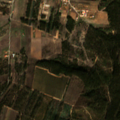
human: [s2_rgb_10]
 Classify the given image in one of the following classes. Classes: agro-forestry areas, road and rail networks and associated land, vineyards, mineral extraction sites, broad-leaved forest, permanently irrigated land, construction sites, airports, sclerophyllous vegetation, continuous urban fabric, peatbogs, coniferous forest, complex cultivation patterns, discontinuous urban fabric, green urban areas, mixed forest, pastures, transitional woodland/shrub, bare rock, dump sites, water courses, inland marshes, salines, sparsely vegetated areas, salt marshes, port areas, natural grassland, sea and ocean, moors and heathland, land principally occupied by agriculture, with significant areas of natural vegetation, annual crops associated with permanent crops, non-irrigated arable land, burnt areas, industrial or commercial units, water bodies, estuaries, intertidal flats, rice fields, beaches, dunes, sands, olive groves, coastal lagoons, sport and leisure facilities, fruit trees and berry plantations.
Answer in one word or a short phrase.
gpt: complex cultivation patterns, land principally occupied by agriculture, with significant areas of natural vegetation, broad-leaved forest, transitional woodland/shrub